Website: bh-photo
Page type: customer-info-address
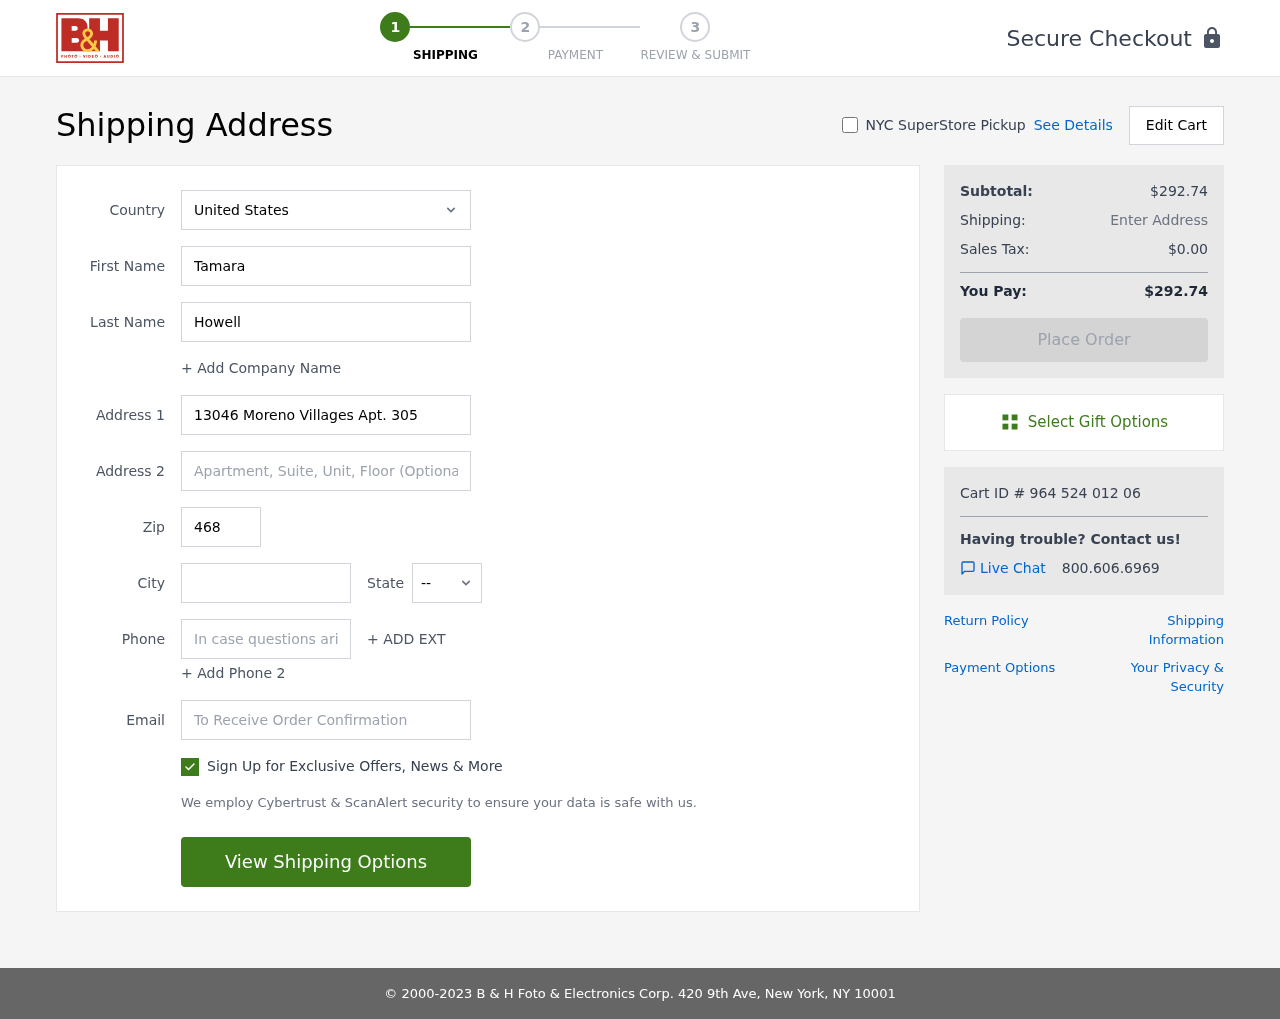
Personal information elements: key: PII_CITY
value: Eileenborough
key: PII_COUNTRY
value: United States
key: PII_EMAIL
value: tamara.howell@hotmail.com
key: PII_FIRSTNAME
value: Tamara
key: PII_LASTNAME
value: Howell
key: PII_PHONE
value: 7243110546
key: PII_POSTCODE
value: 46831
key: PII_STATE_ABBR
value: MO
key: PII_STREET
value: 13046 Moreno Villages Apt. 305
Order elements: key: ORDER_SUBTOTAL
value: $292.74
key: ORDER_TAX
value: $0.00
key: ORDER_TOTAL
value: $292.74
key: ORDER_ID
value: Cart ID # 964 524 012 06